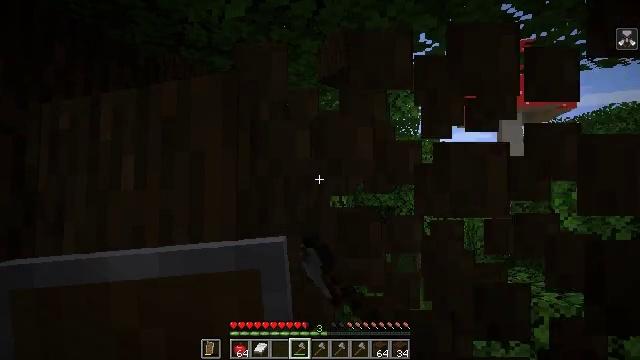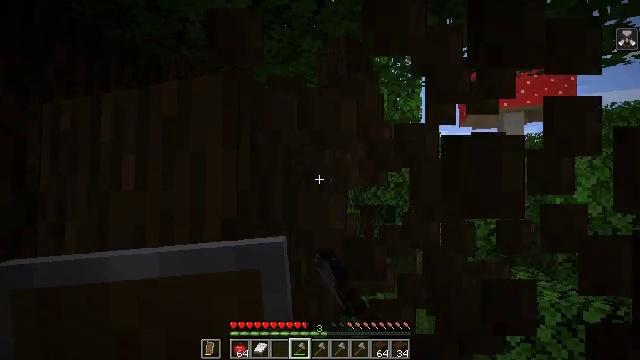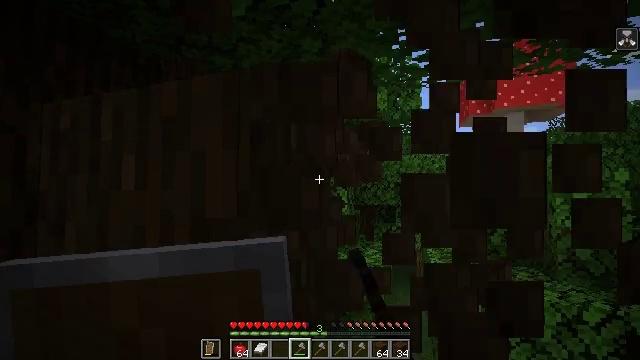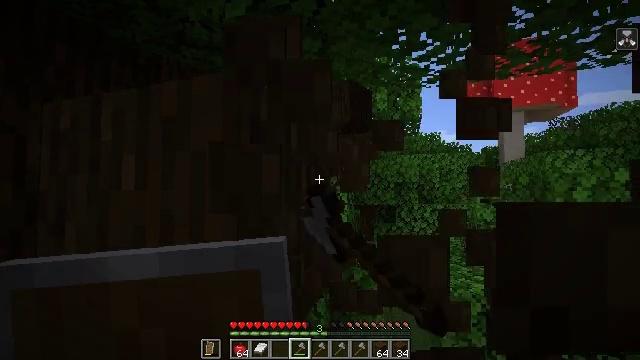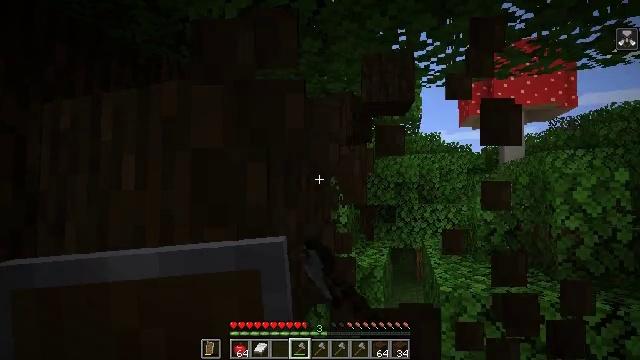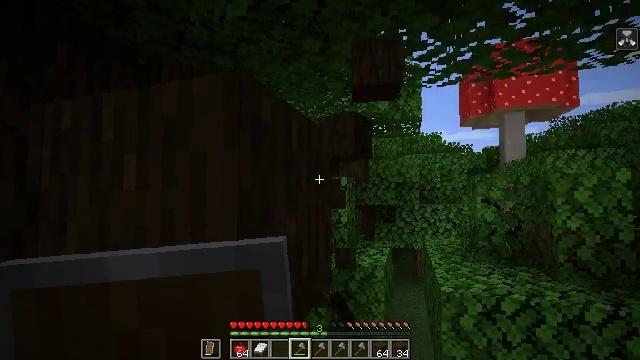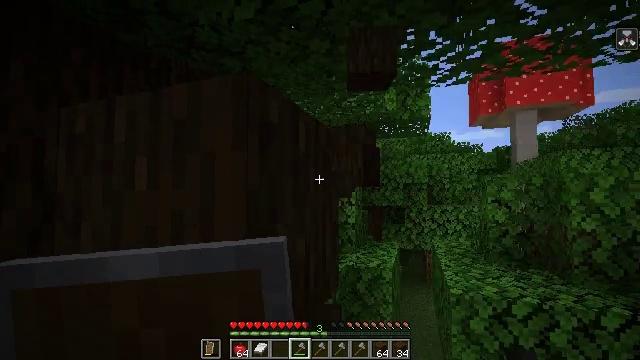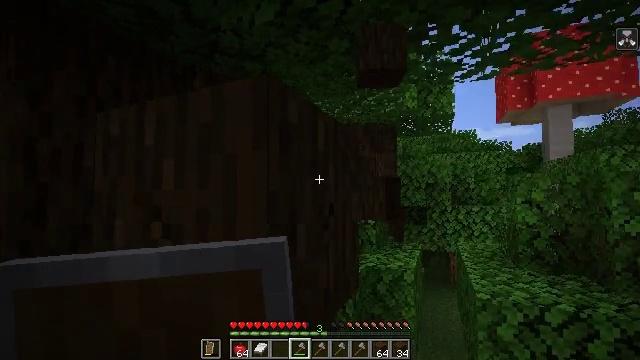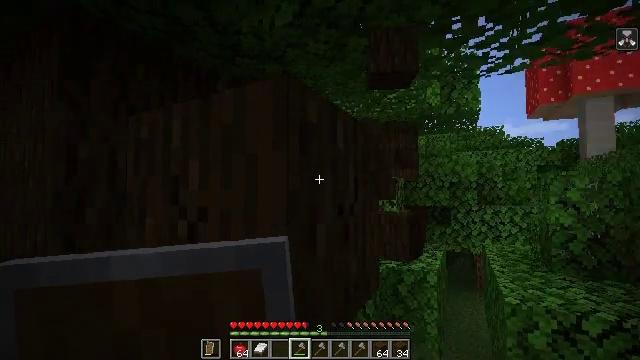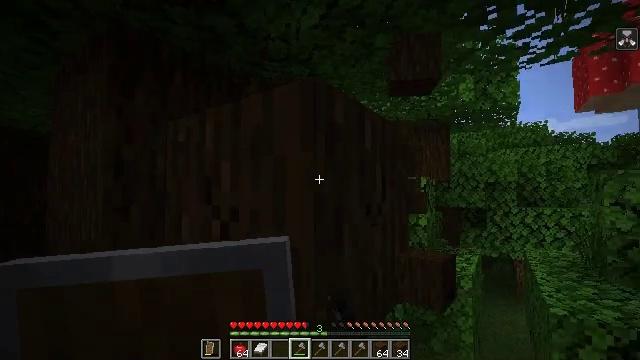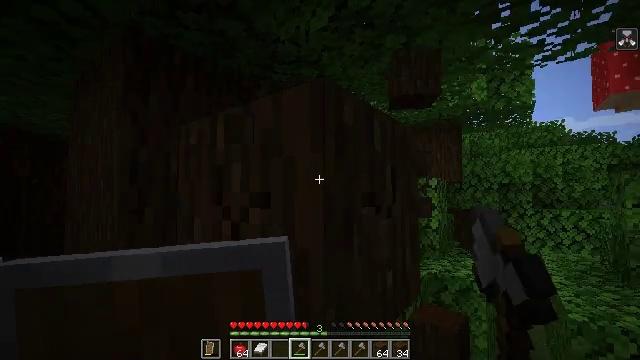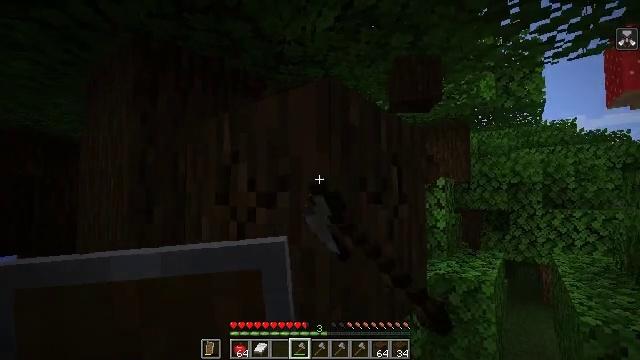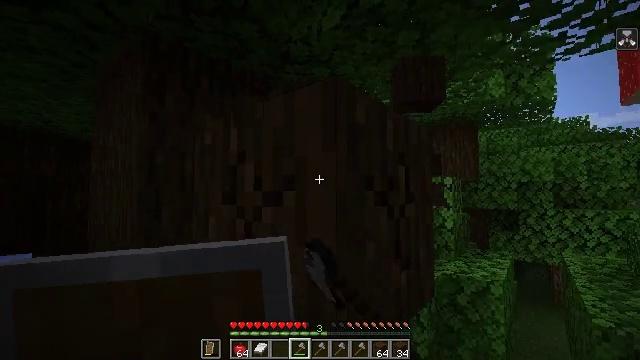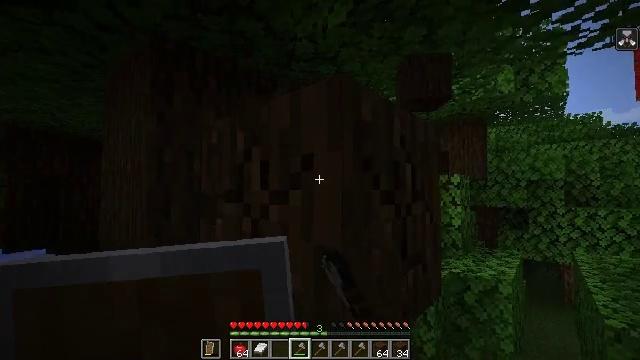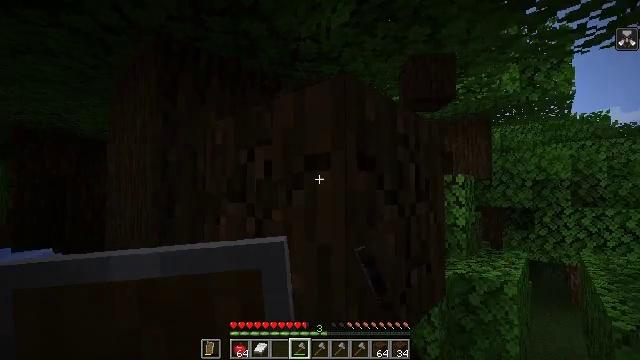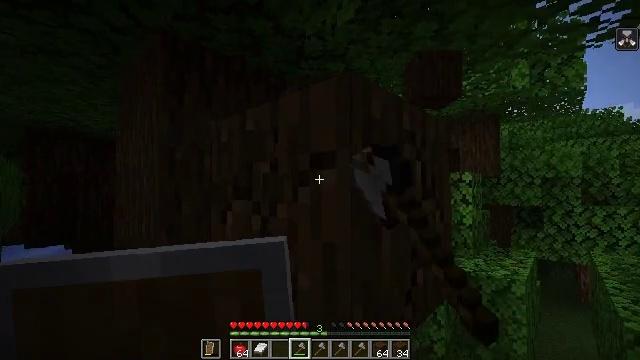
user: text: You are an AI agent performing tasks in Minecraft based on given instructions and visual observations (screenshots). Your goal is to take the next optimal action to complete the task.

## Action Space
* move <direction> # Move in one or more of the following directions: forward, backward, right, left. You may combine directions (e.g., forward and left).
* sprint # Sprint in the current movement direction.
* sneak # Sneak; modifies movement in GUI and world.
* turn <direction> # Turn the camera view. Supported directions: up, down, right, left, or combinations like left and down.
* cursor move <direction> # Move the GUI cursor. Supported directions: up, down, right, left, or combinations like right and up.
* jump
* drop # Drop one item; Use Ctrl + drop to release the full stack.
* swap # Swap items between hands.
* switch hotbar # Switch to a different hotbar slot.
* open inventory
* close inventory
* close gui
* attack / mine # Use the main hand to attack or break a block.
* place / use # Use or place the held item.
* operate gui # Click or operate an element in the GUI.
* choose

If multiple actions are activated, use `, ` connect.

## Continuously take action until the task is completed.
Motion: motion action
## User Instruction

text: Harvest dark oak log for resources.
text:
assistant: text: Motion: attack / mine
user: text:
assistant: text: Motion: attack / mine
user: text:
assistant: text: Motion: attack / mine
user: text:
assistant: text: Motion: attack / mine
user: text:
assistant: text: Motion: attack / mine
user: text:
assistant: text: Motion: turn left, attack / mine
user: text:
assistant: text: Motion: turn left, attack / mine
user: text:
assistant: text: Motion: turn left, attack / mine
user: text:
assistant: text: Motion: turn left, attack / mine
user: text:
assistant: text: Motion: turn left, attack / mine
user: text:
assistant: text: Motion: turn left, attack / mine
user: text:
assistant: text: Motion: turn left, attack / mine
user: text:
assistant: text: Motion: turn left, attack / mine
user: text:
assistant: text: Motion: attack / mine
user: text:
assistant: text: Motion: turn left, attack / mine
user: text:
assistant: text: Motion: turn left, attack / mine
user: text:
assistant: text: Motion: turn left, attack / mine
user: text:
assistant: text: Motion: turn left, attack / mine
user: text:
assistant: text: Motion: turn left, attack / mine
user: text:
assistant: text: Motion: attack / mine
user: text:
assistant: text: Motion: attack / mine
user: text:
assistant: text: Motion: attack / mine
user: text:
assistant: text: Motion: attack / mine
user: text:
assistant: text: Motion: attack / mine
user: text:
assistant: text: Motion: turn left, attack / mine
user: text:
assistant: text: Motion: attack / mine
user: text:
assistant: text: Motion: turn left
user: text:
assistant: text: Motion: turn down
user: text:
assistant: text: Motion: turn down
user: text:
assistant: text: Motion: turn down